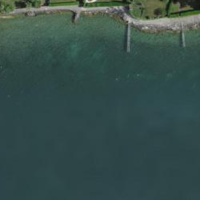
EUNIS habitat code: 14
Species observed at this site:
Erigeron karvinskianus
Sambucus nigra